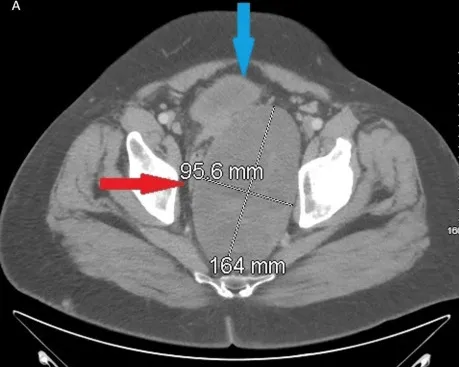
(A-B) CT abdomen/pelvis with contrast. Complex, heterogeneous, encapsulated solid mass (red arrow) within the pelvis measuring up to 16.4 cm. Markedly enlarged, heterogeneous, and infiltrative prostate gland (blue arrow), which obliterates the seminal vesicles and invades the urinary bladder in keeping with advanced prostate carcinoma.
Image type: radiology (ct)